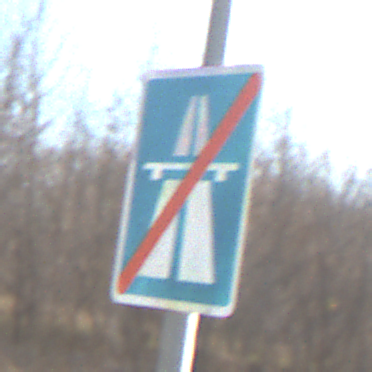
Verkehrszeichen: EndeAutbahn
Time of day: MorningAfternoon
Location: Outdoor (Nature)
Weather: PartlyCloudy
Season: NotSpecified
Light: Natural